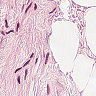
Metastatic tissue present: no